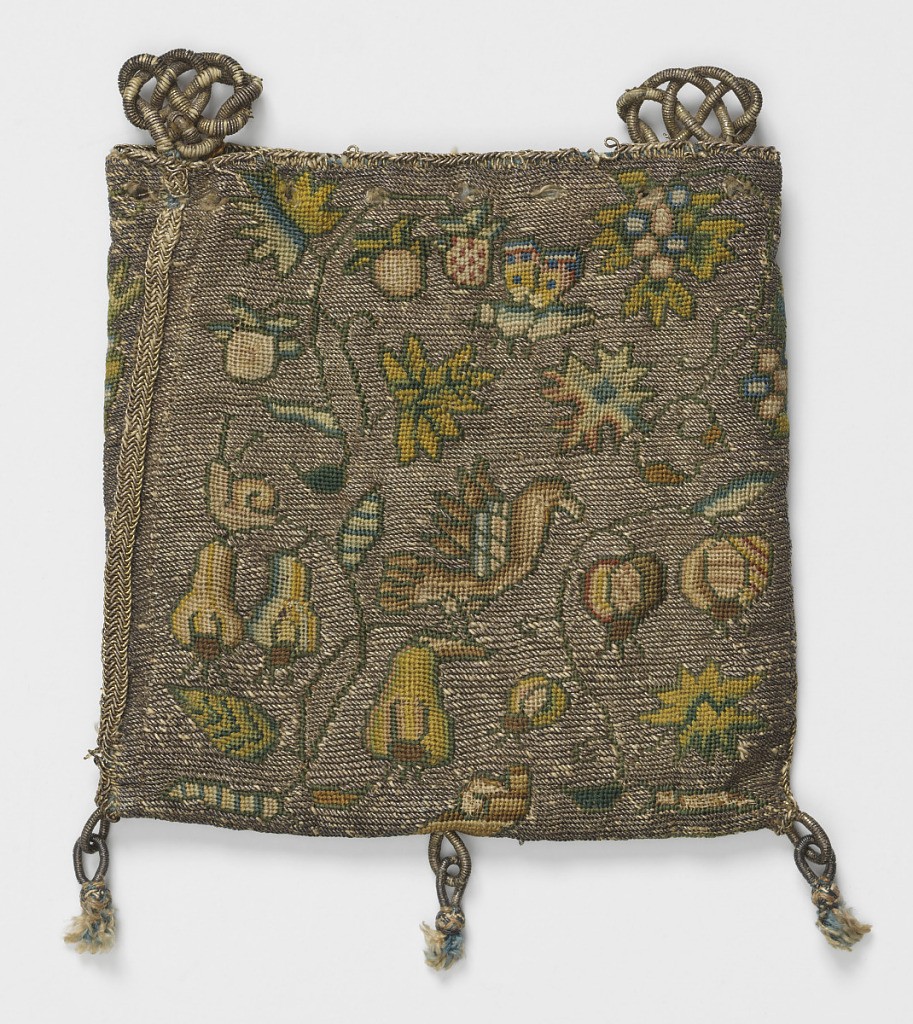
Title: Bag
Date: ca. 1600
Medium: silk, silver-wrapped silk thread, linen Technique: embroidery with brick and plaited braid stitch on linen plain weave foundation
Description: Worked as a single panel, folded with seams covered with plaited braid stitch. Same pattern on reverse. Drawstring was threaded through the embroidery.